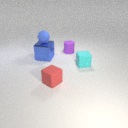
small cyan rubber cube to the right of large blue metal cube